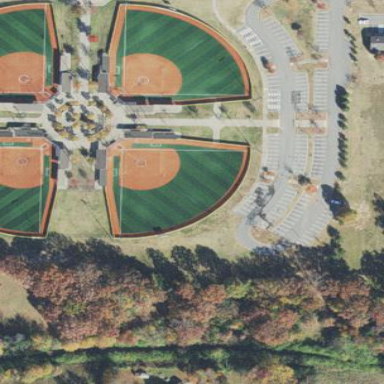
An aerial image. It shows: Grass pitch designated for softball games.